Aerial crown-view tile of a tropical tree (Barro Colorado Island, Panama), acquired 20250915:
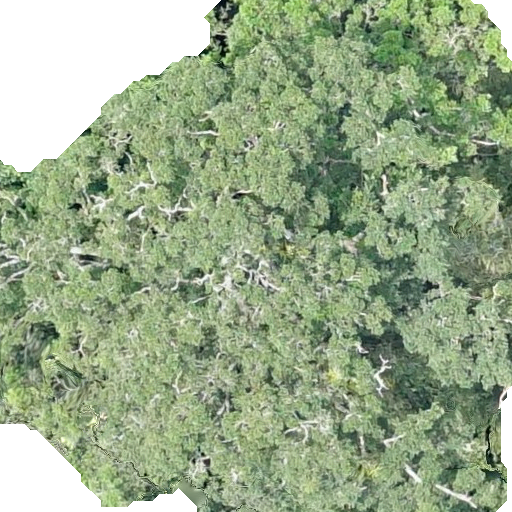
Species: Brosimum alicastrum
GBIF accepted scientific name: Brosimum alicastrum
Crown area: 421.168 m²